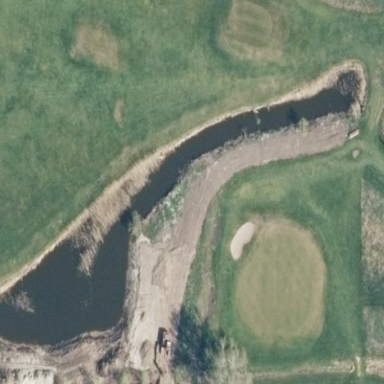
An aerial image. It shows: Golf rough area.